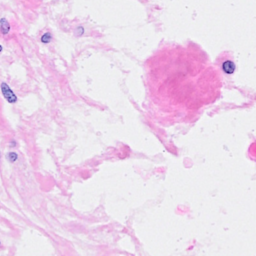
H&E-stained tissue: Breast